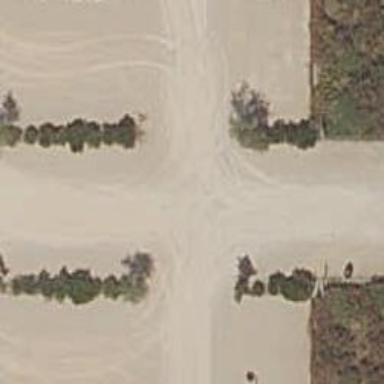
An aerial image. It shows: Parking aisle with sandy surface. The road is designated as service road.